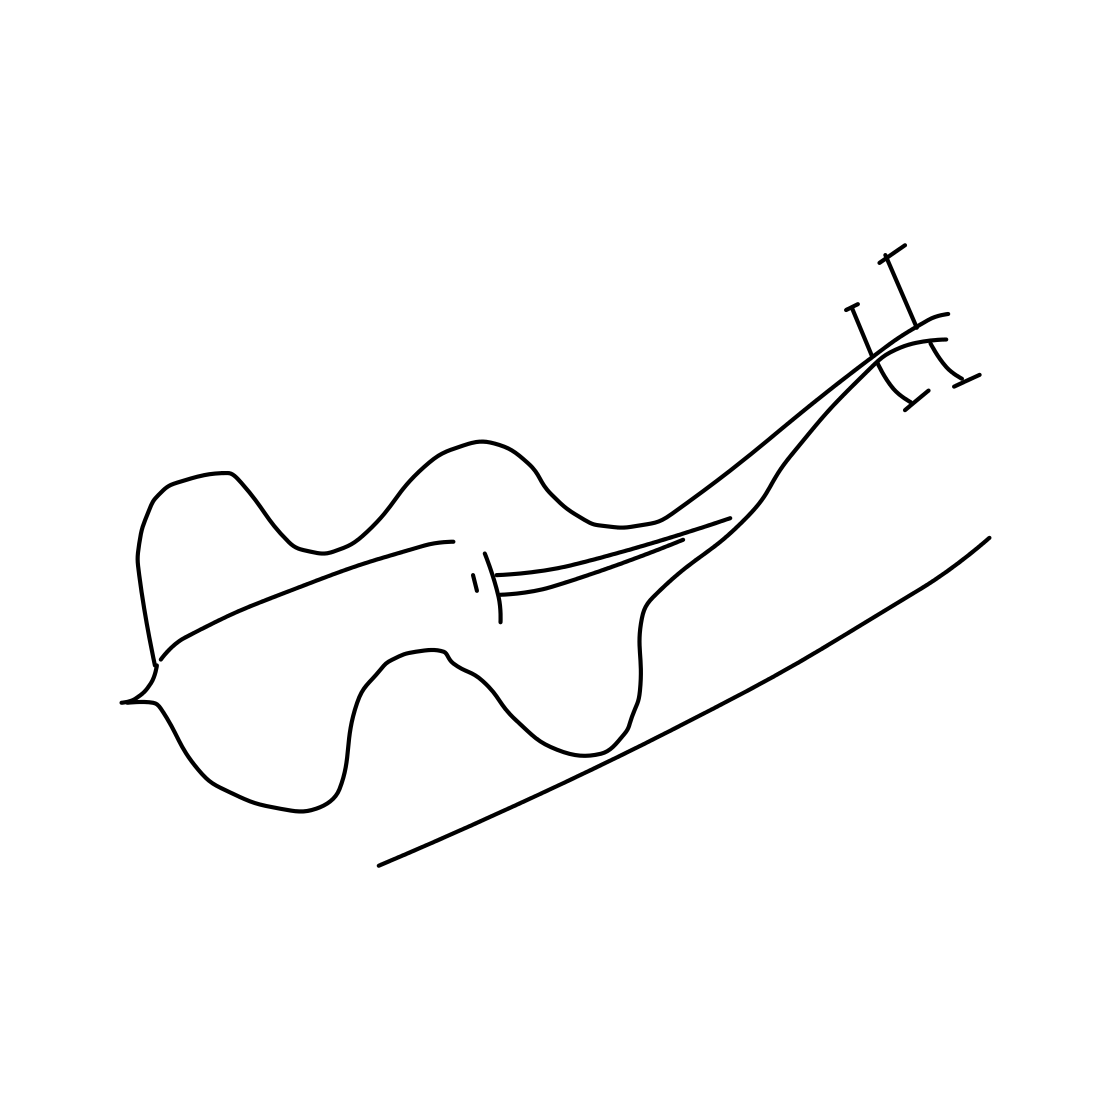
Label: violin